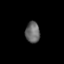
Tissue: lung
Cell type: B cells
Senescence score: 0.2319
Nuclear area (px): 298
Mean DAPI intensity: 103.809